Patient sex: M
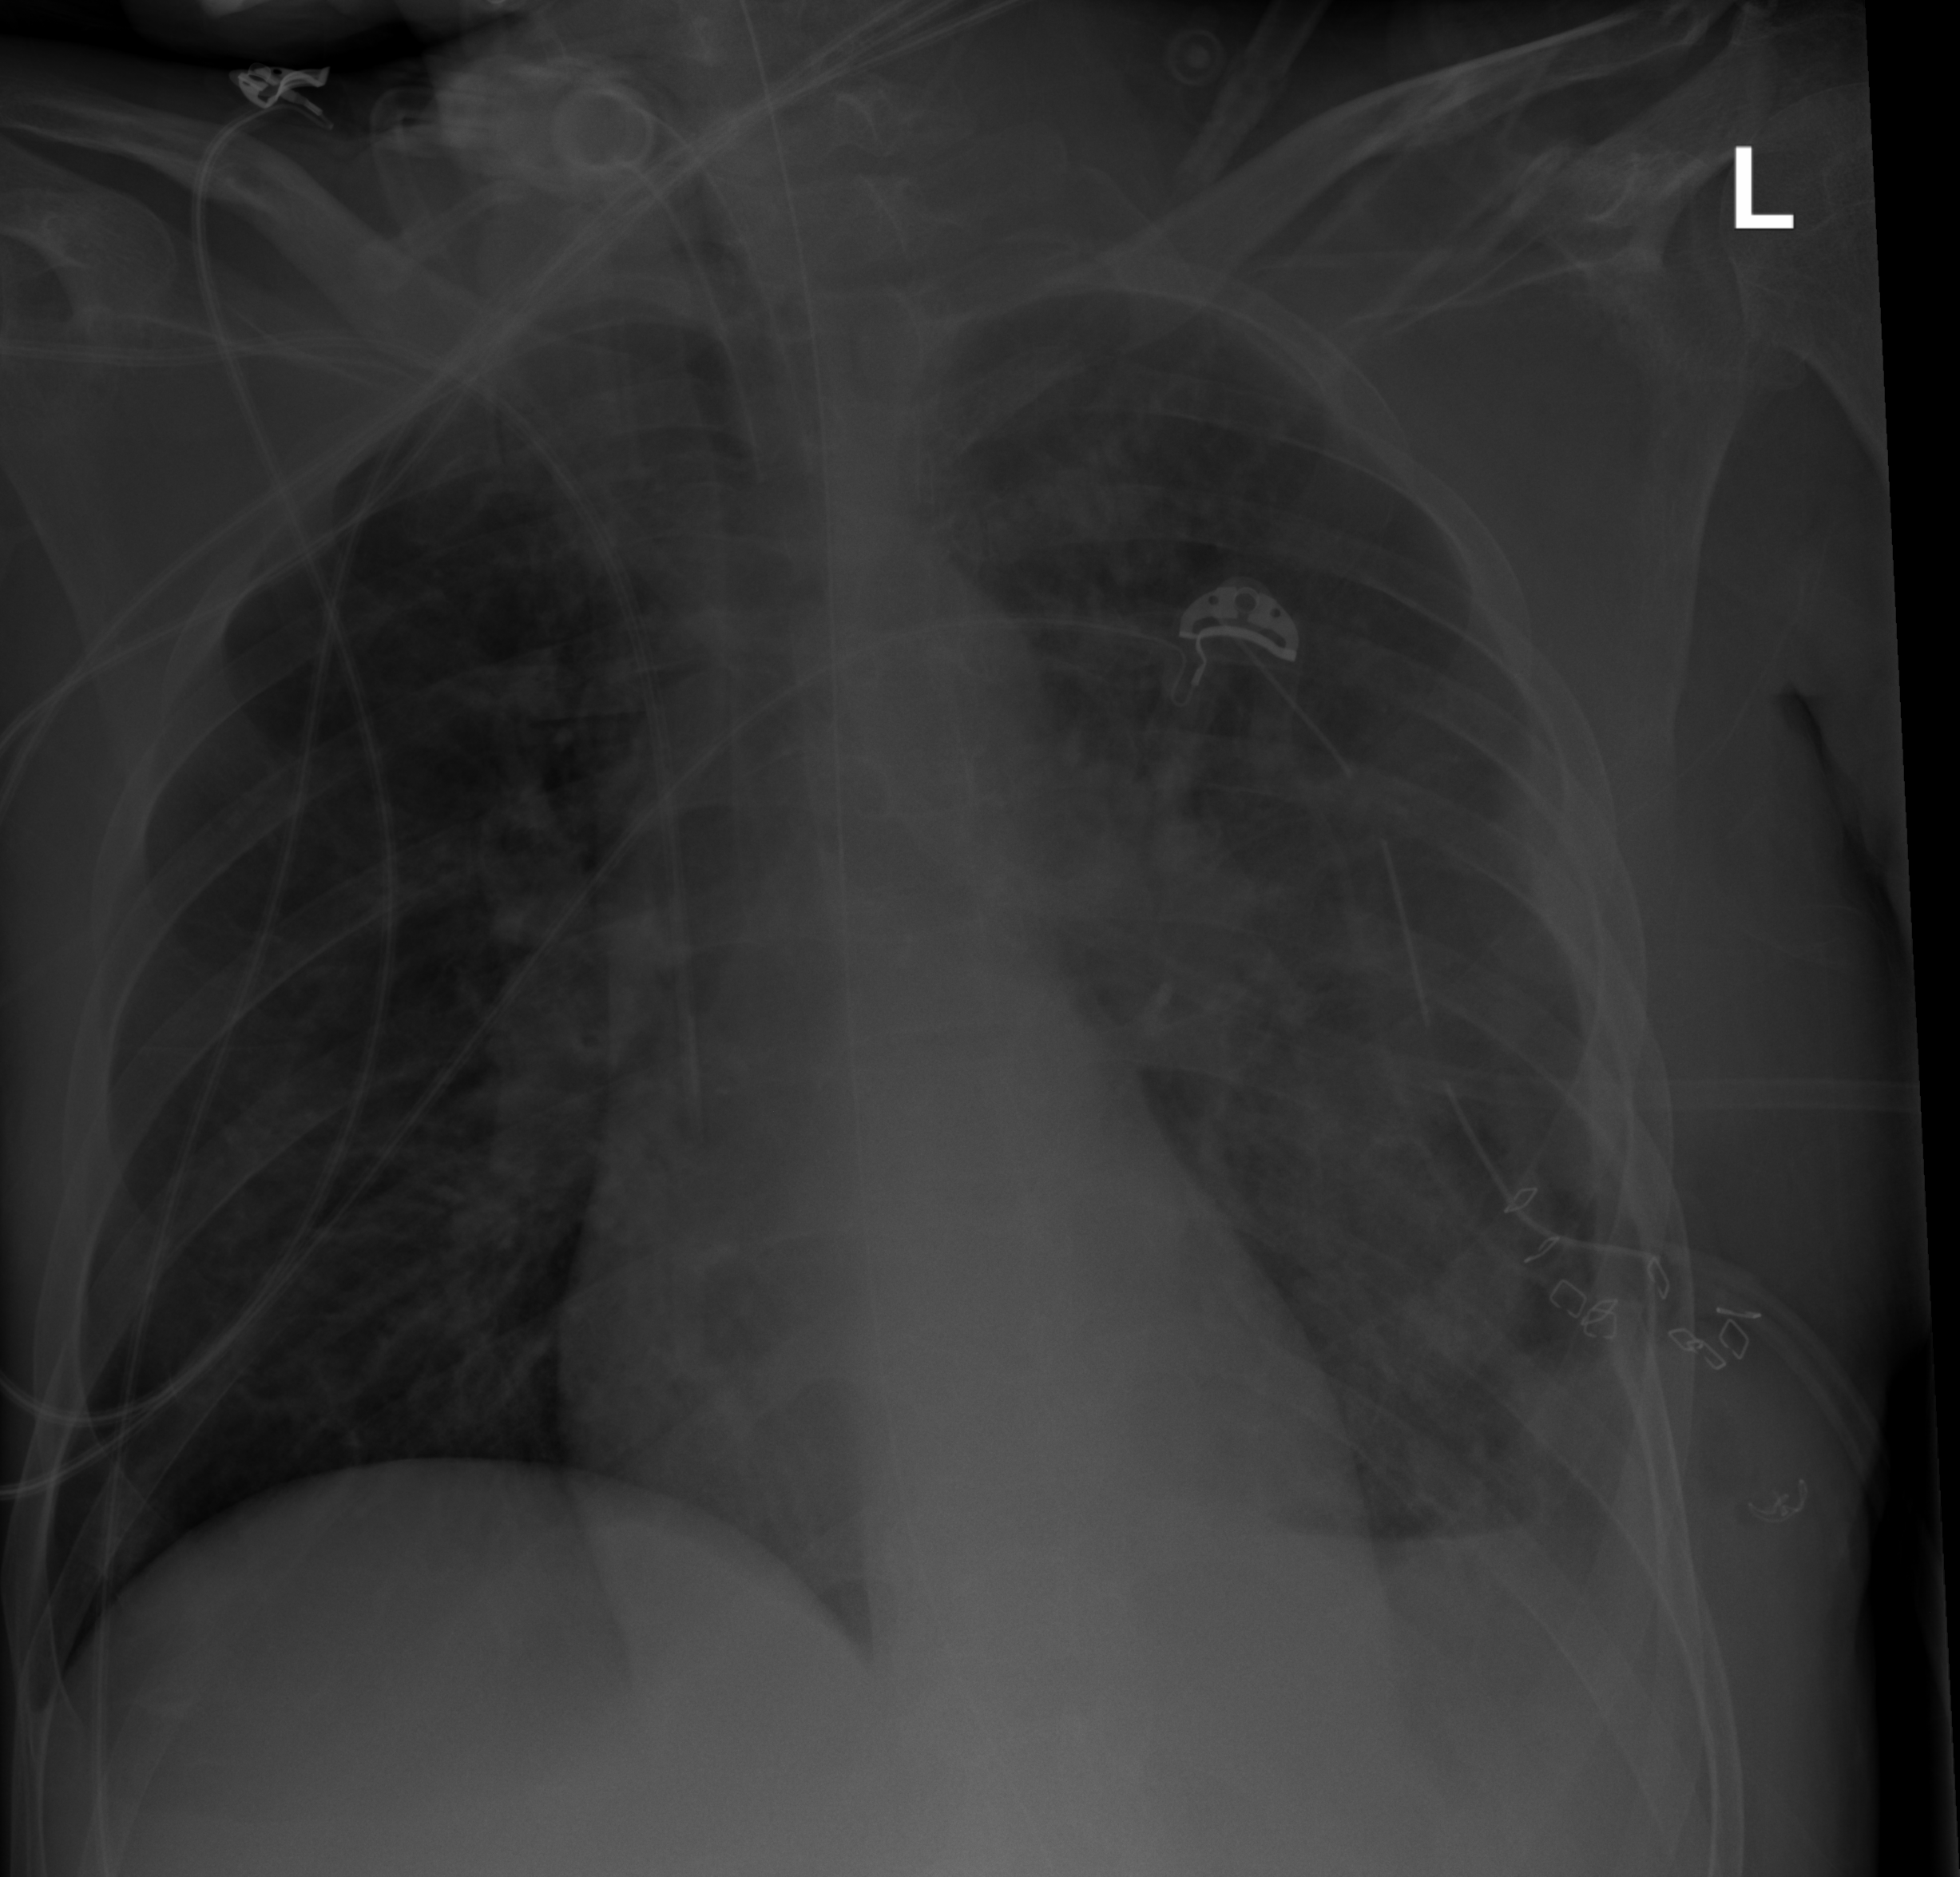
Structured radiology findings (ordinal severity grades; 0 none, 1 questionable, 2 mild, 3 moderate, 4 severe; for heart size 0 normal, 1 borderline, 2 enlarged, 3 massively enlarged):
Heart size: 2
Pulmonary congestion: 2
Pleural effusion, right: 2
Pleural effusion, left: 3
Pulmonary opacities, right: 0
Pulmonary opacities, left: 3
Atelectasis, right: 2
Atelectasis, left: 3